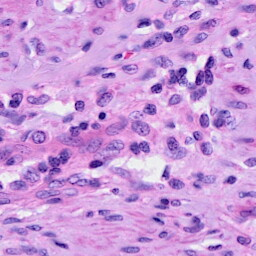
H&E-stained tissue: Cervix